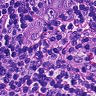
Metastatic tissue present: yes